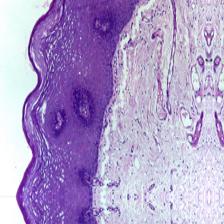
Diagnosis: Normal